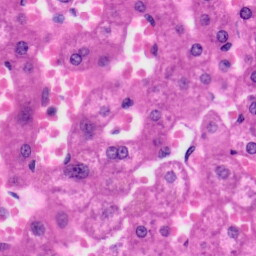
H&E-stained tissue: Liver